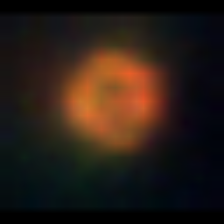
Taxon: NanoPlankton
Group: Other